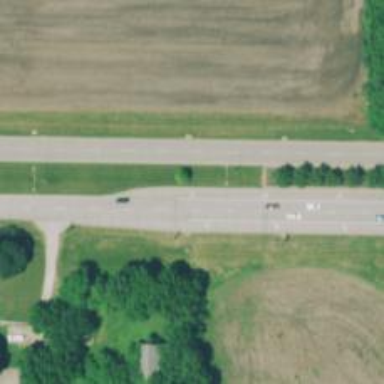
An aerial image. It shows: Road with left marking.